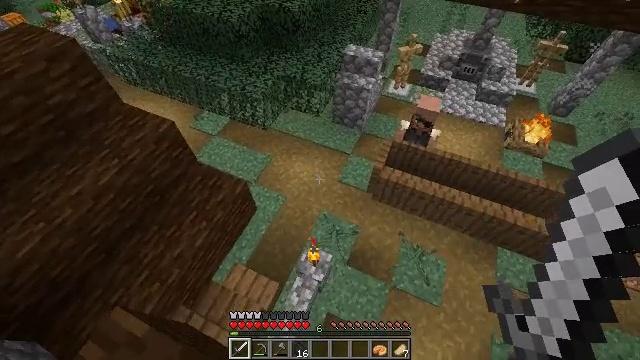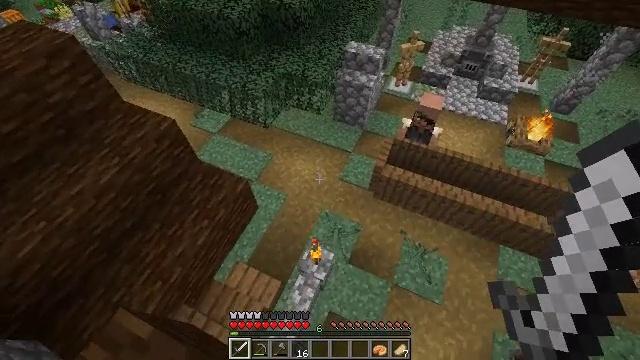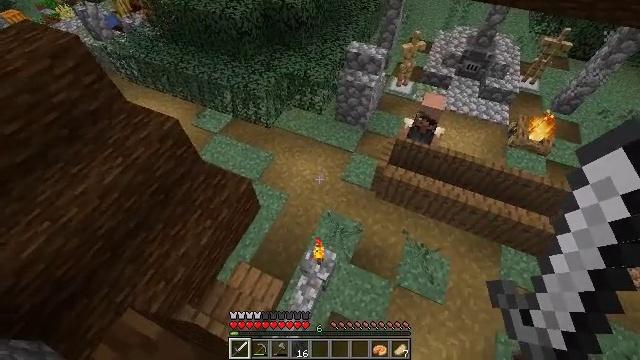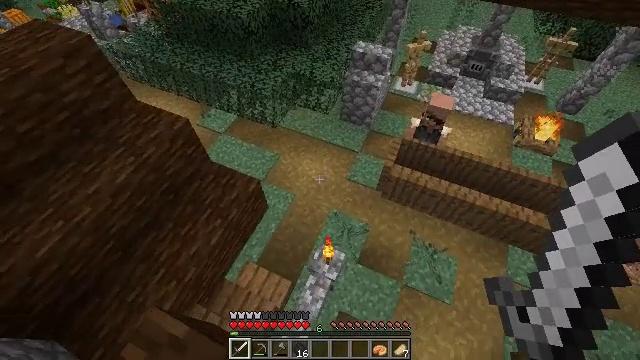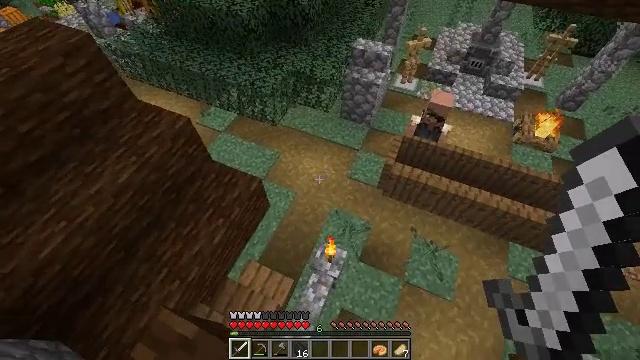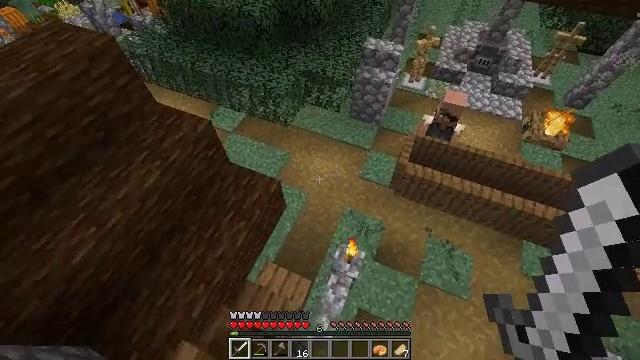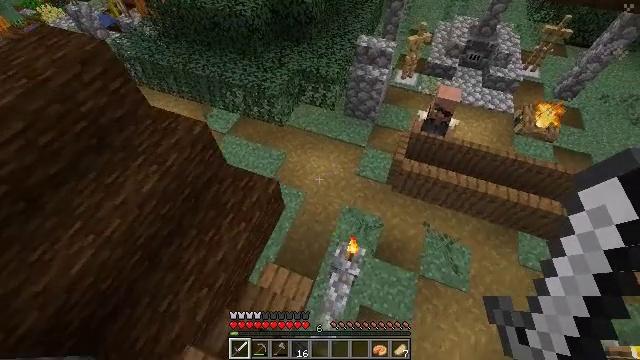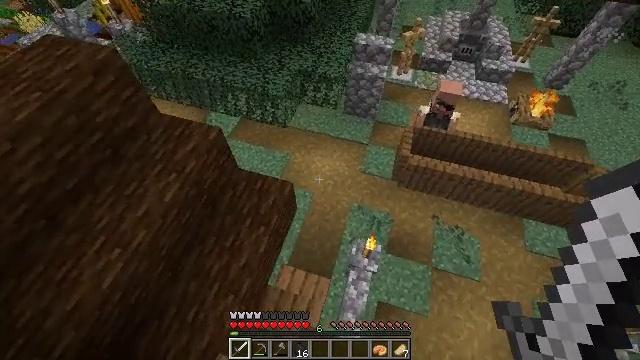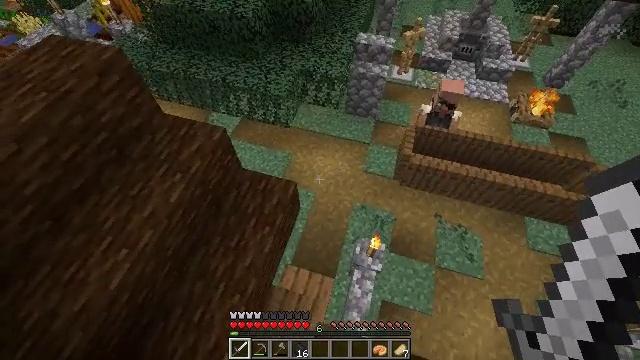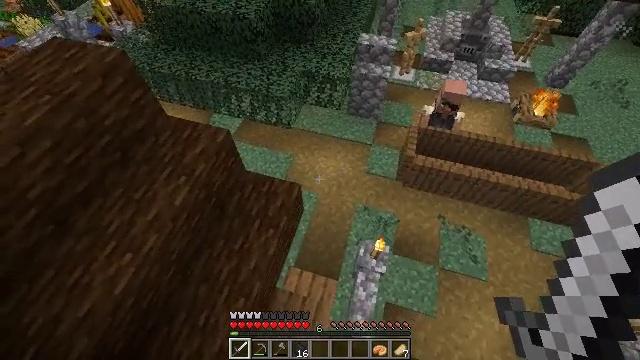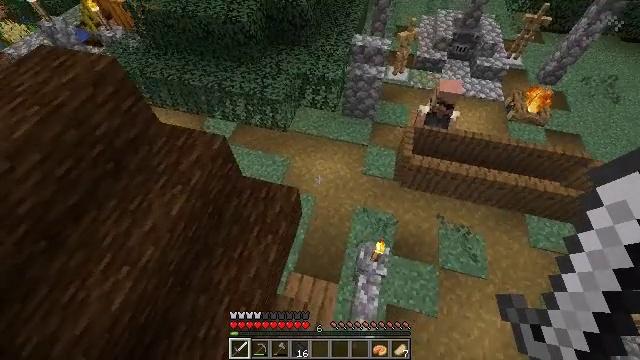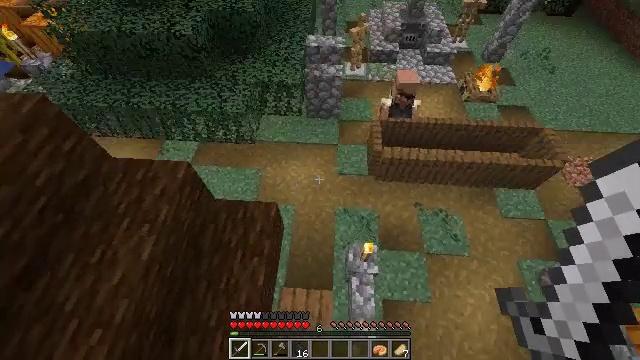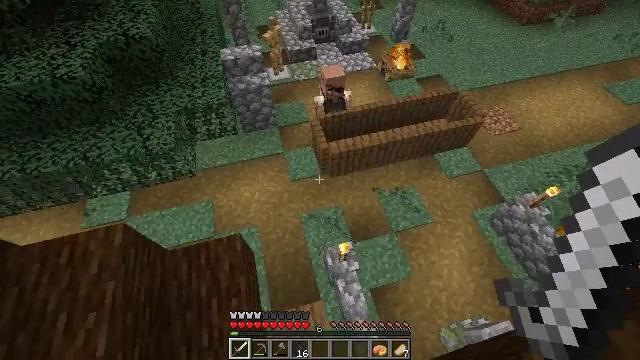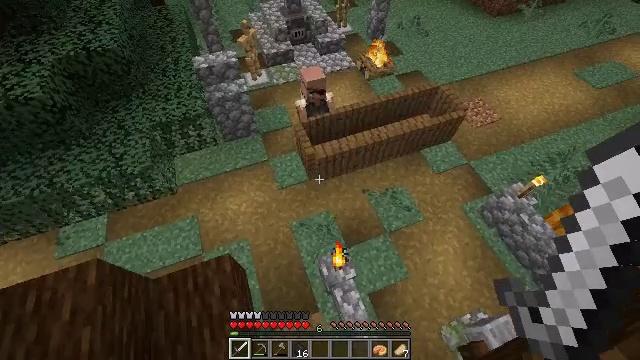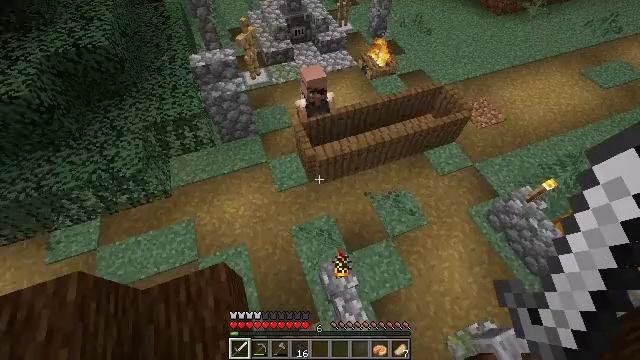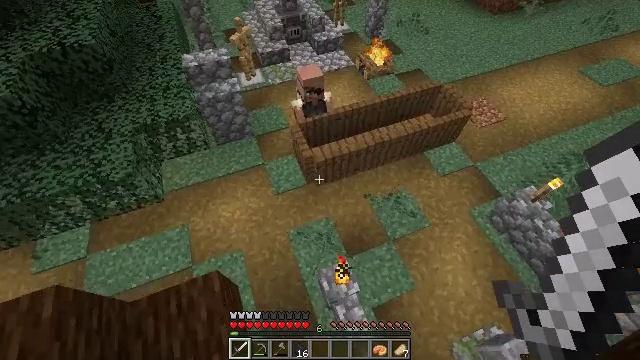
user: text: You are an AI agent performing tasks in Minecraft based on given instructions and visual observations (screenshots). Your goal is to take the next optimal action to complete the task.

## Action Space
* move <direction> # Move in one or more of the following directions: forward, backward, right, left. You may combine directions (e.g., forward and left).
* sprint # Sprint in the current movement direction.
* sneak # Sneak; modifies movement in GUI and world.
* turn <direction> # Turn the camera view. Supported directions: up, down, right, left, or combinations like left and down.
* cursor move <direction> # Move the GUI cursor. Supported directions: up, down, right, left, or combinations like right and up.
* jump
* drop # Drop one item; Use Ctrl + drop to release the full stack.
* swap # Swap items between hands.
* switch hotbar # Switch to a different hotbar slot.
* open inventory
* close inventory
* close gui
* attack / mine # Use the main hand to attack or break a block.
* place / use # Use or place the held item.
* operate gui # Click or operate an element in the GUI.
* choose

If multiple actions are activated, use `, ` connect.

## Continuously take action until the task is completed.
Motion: motion action
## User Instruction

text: Mine spruce leaves from the tree.
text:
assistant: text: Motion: no_op
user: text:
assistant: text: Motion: move left
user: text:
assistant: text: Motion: move left
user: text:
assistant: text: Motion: move left
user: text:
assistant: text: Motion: move left
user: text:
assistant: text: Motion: move left, turn right
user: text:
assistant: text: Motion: move left, turn right
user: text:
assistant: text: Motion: no_op
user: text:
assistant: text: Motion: move forward
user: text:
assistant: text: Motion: move forward, turn right
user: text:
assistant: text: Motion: move forward, turn right
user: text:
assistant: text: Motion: move forward, turn right
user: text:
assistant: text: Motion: move forward, turn right
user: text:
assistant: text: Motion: move forward
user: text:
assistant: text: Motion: move forward
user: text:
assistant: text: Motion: move forward, turn right and up
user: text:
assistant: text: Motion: move forward, turn up
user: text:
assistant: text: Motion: move forward, turn up
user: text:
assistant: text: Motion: move forward
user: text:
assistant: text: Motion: move forward
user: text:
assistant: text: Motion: move forward, turn up
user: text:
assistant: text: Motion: move forward, turn up, switch to hotbar 1
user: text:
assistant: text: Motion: move forward, turn up, switch to hotbar 1
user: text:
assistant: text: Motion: move forward, turn up, switch to hotbar 1
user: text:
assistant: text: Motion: move forward, turn left and up
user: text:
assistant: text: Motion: move forward, turn left and up
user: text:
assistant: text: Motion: move forward, turn left
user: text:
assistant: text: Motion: move forward, turn left
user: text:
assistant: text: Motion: move forward and move left, turn left
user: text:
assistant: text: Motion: move forward and move left, turn left